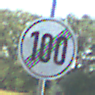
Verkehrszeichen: EndeGeschwindigkeit100
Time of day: Midday
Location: Outdoor (Nature)
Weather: Clear
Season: NotSpecified
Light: Natural